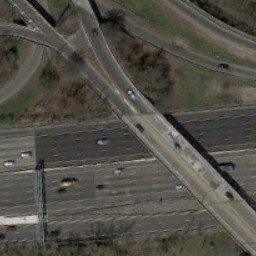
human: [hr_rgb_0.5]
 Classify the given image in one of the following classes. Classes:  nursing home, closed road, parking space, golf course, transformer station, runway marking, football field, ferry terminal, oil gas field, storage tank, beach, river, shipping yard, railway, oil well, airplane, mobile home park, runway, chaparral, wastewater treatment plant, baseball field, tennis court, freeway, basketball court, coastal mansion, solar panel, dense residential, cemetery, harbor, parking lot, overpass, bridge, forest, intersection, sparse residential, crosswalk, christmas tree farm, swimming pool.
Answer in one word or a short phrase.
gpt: overpass